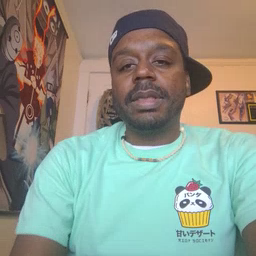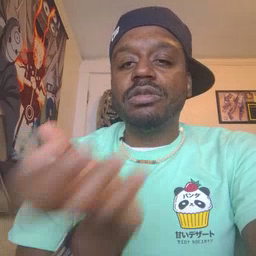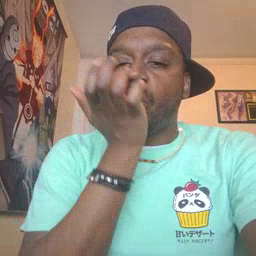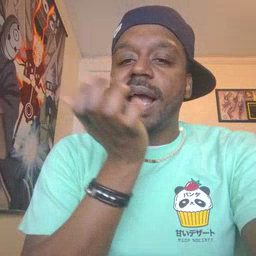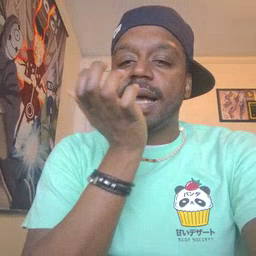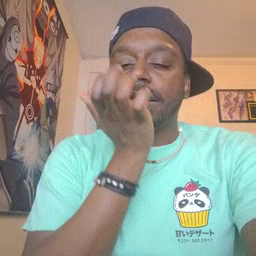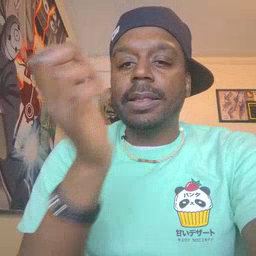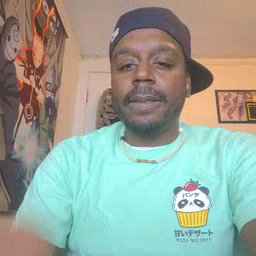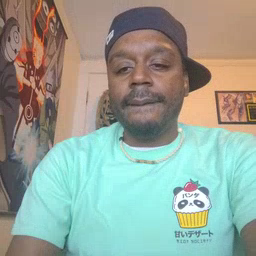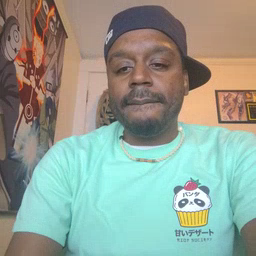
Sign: grass